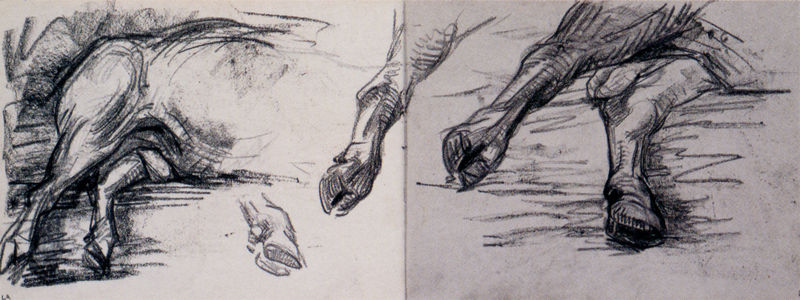
Titel: Studie nach einem geschlachteten Stier/ Hinterläufe eines geschlachteten Stiers
Künstler: Franz Marc
Standort: Nürnberg.
Institution: Germanisches Nationalmuseum
Schlagwörter: blätter, fuß, körper, schatten, weiß, ausschnitt, bewegung, grau, kreide, rücken, schwarz, skizze, zeichnung, tier, tiere, tod, tot, kühe, gehen, blatt, pferd, pferde, beine, huf, hufe, schnell, schwanz, bein, füße, gesäß, papier, liegen, schlafen, ansicht, studie, laufen, grafik, graphik, schattierung, kuh, rind, linien, rand, querformat, wild, detail, muskeln, bauch, liegend, schenkel, gespalten, schinken, penis, tusche, schlachten, schwein, buch, kohle, torso, schwarz weiss, schraffur, schraffuren, radierung, schrafur, seite, lauf, bleistift, entwurf, hufen, kohlezeichnung, unvollendet, bleistiftzeichnung, studien, seiten, leib, läufe, ross, muskel, sturz, skizzenbuch, skizzen, aufgeschlagen, bulle, ochse, stier, hengst, klauen, riss, klaue, eier, zeichnungen, hinterteil, non-finito, ansichten, hoden, vorstudie, hinterläufe, falz, bindung, hinterbeine, paarhufer, bleistiftskizze, doppelseite, haxe, hinterleib, paarhufe, schlachtung, vergrösserung, huftier, geschlechtsteil, gemächt, pfern, mustang, rc, franz, ramatik, schrafurr, hufentier, studienbuch, genitale